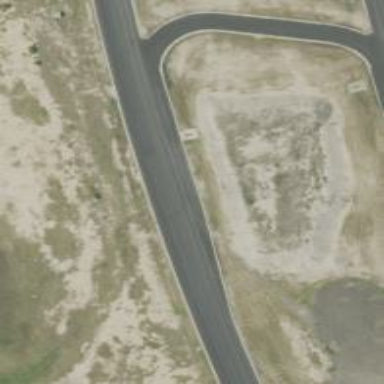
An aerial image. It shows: Asphalt trunk highway classified as expressway.